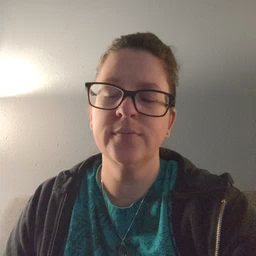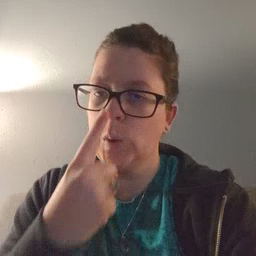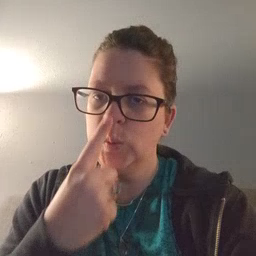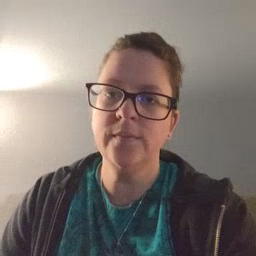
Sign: nose